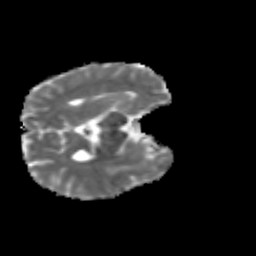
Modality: MD
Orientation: axial
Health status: ill
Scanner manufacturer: siemens
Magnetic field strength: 3 T
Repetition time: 6.8 s
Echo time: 0.097 s